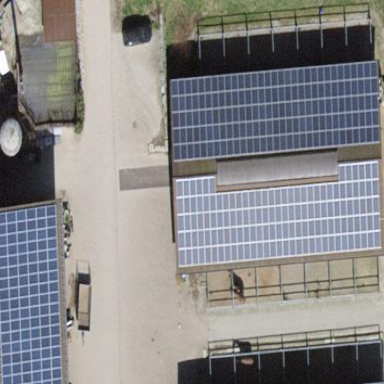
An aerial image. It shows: Solar photovoltaic panel generator.